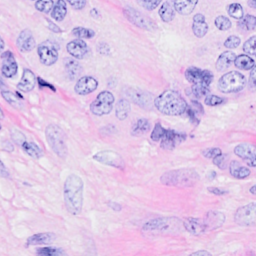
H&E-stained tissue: Breast